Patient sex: F
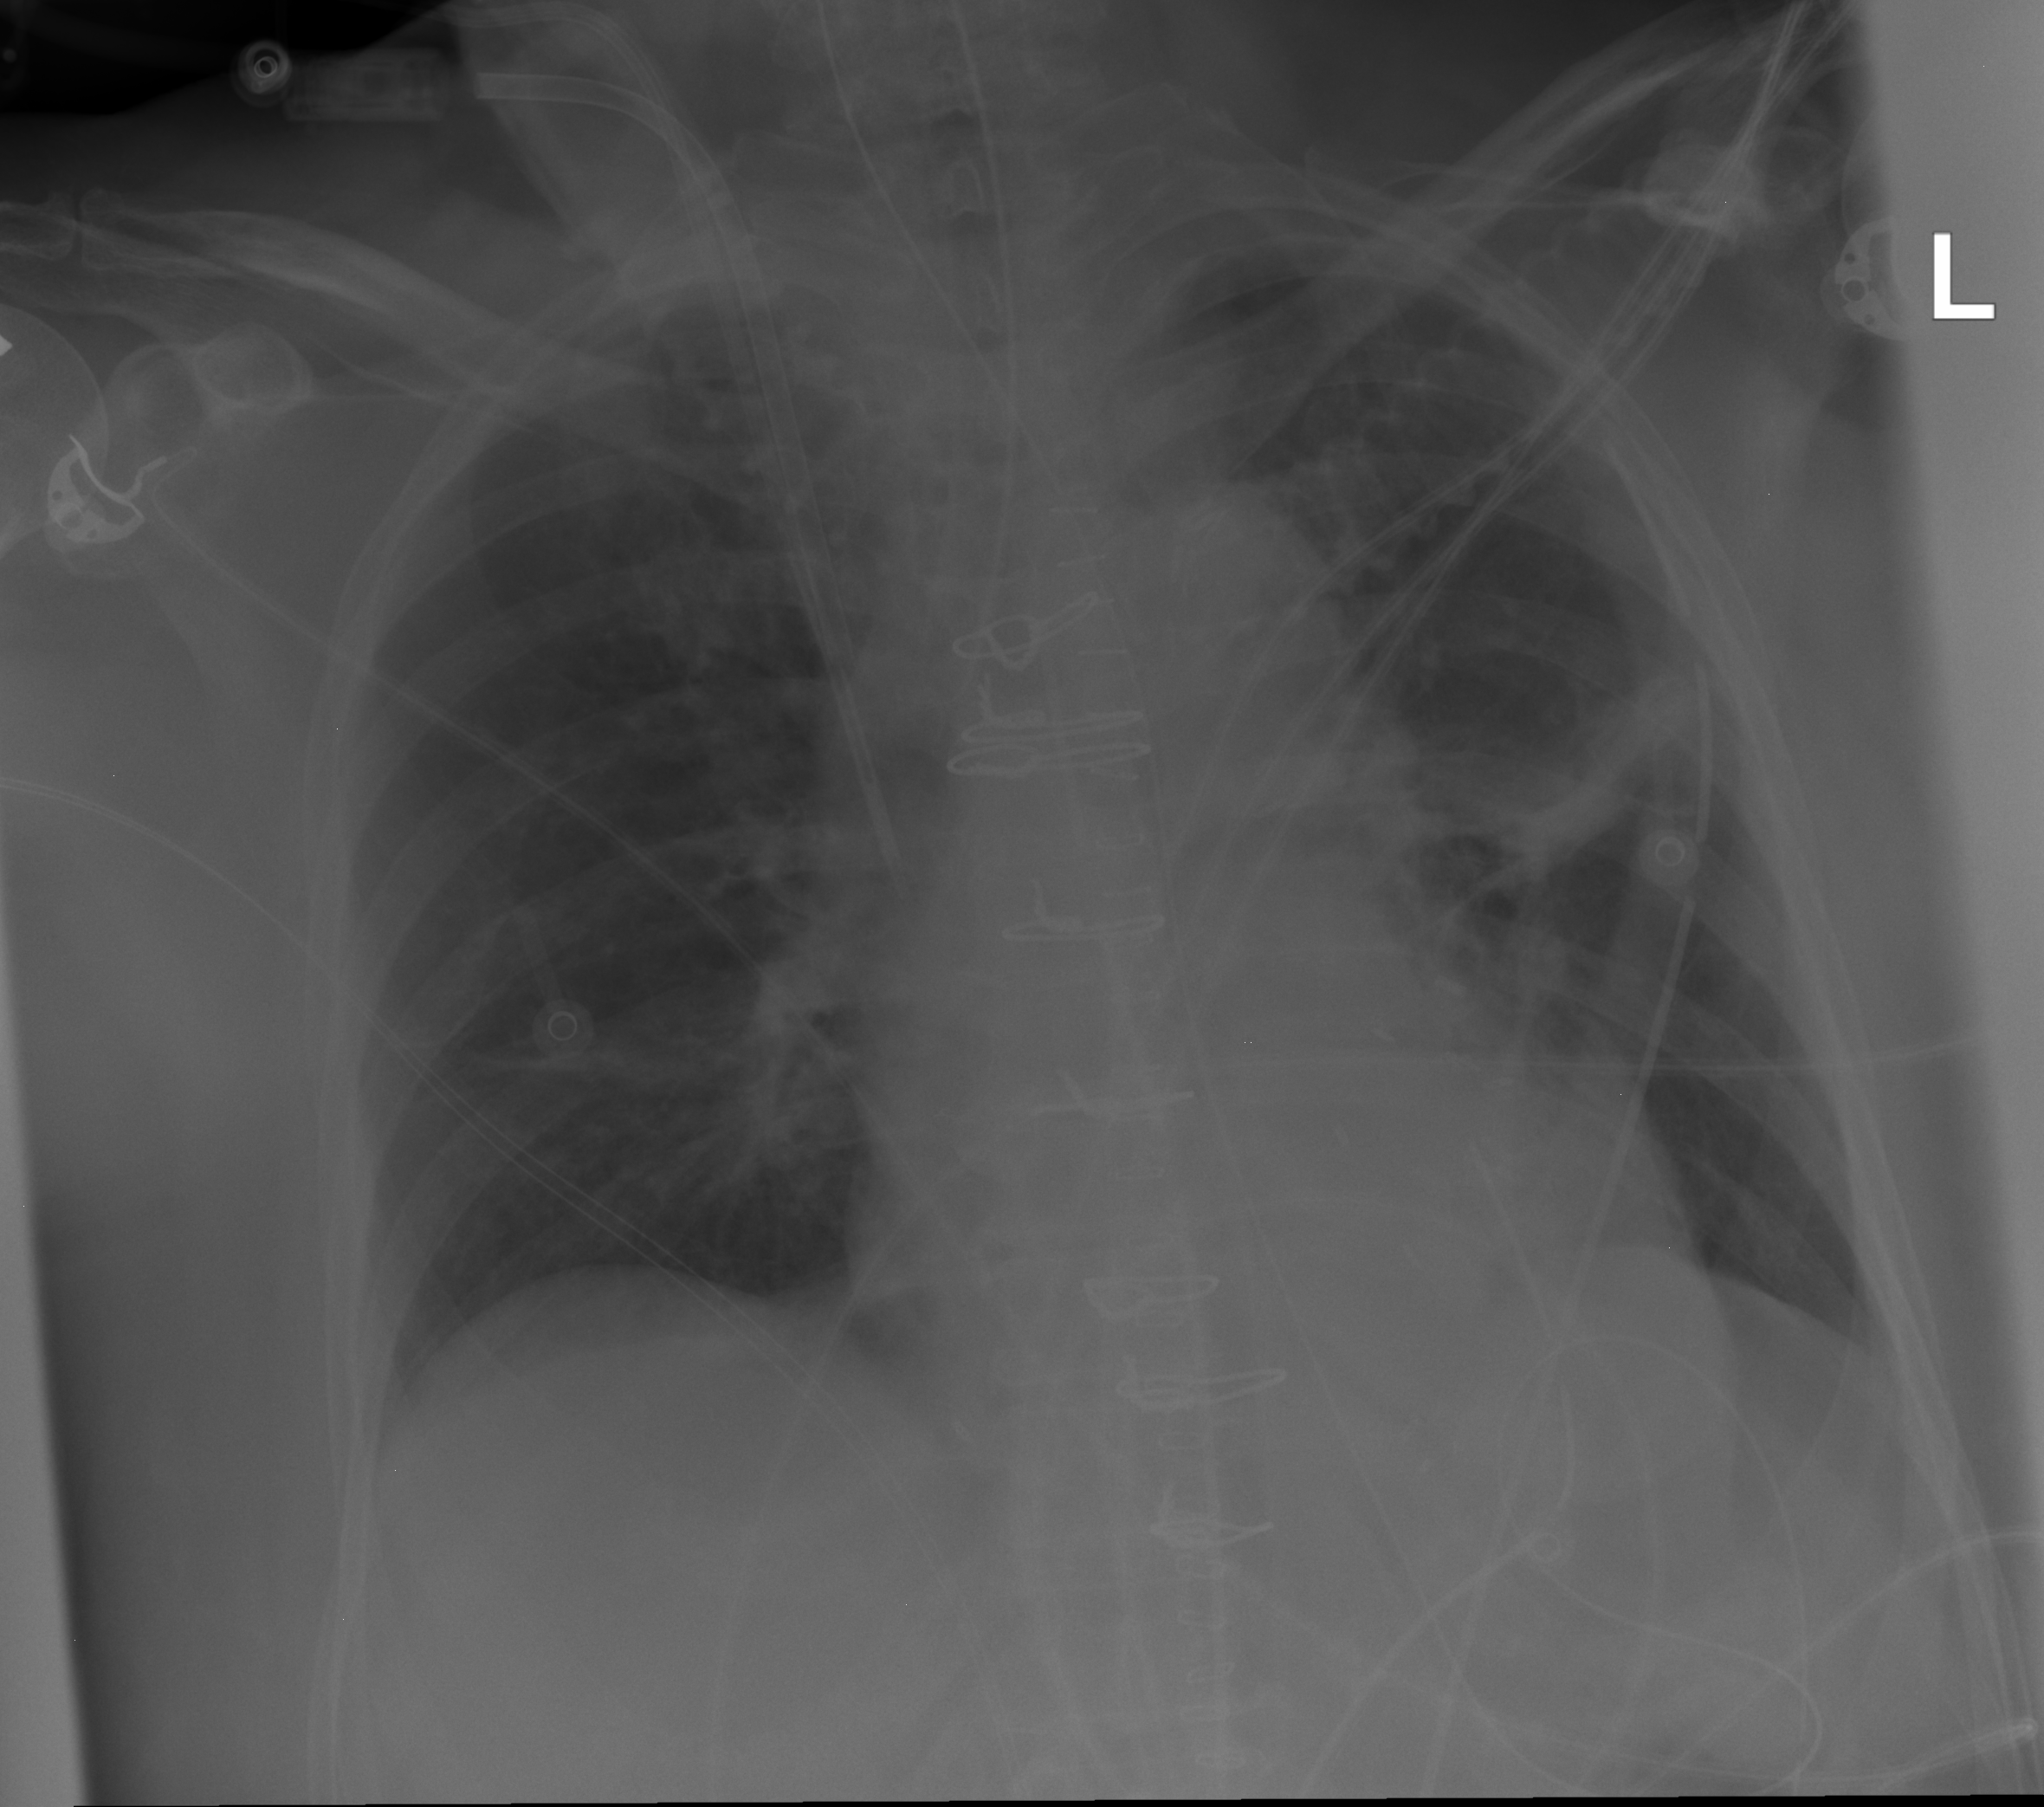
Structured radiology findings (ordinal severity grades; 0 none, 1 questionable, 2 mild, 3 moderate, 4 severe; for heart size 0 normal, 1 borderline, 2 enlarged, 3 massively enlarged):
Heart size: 0
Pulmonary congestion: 0
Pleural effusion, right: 0
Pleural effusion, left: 0
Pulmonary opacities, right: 0
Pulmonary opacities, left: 0
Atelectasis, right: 0
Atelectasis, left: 3